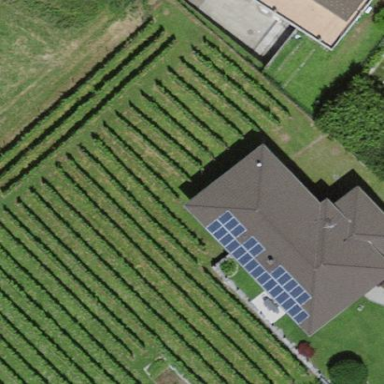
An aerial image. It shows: Vineyard with grape crops.